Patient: sex F, age 57
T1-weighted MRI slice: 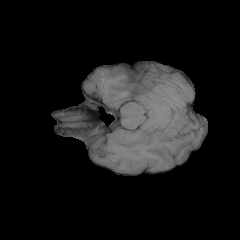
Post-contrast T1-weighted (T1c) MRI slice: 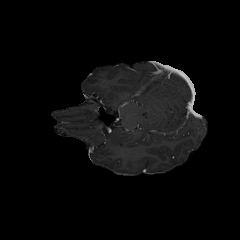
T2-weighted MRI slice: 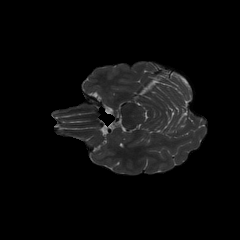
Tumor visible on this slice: no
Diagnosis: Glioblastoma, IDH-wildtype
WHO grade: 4